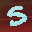
Label: 5